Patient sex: M
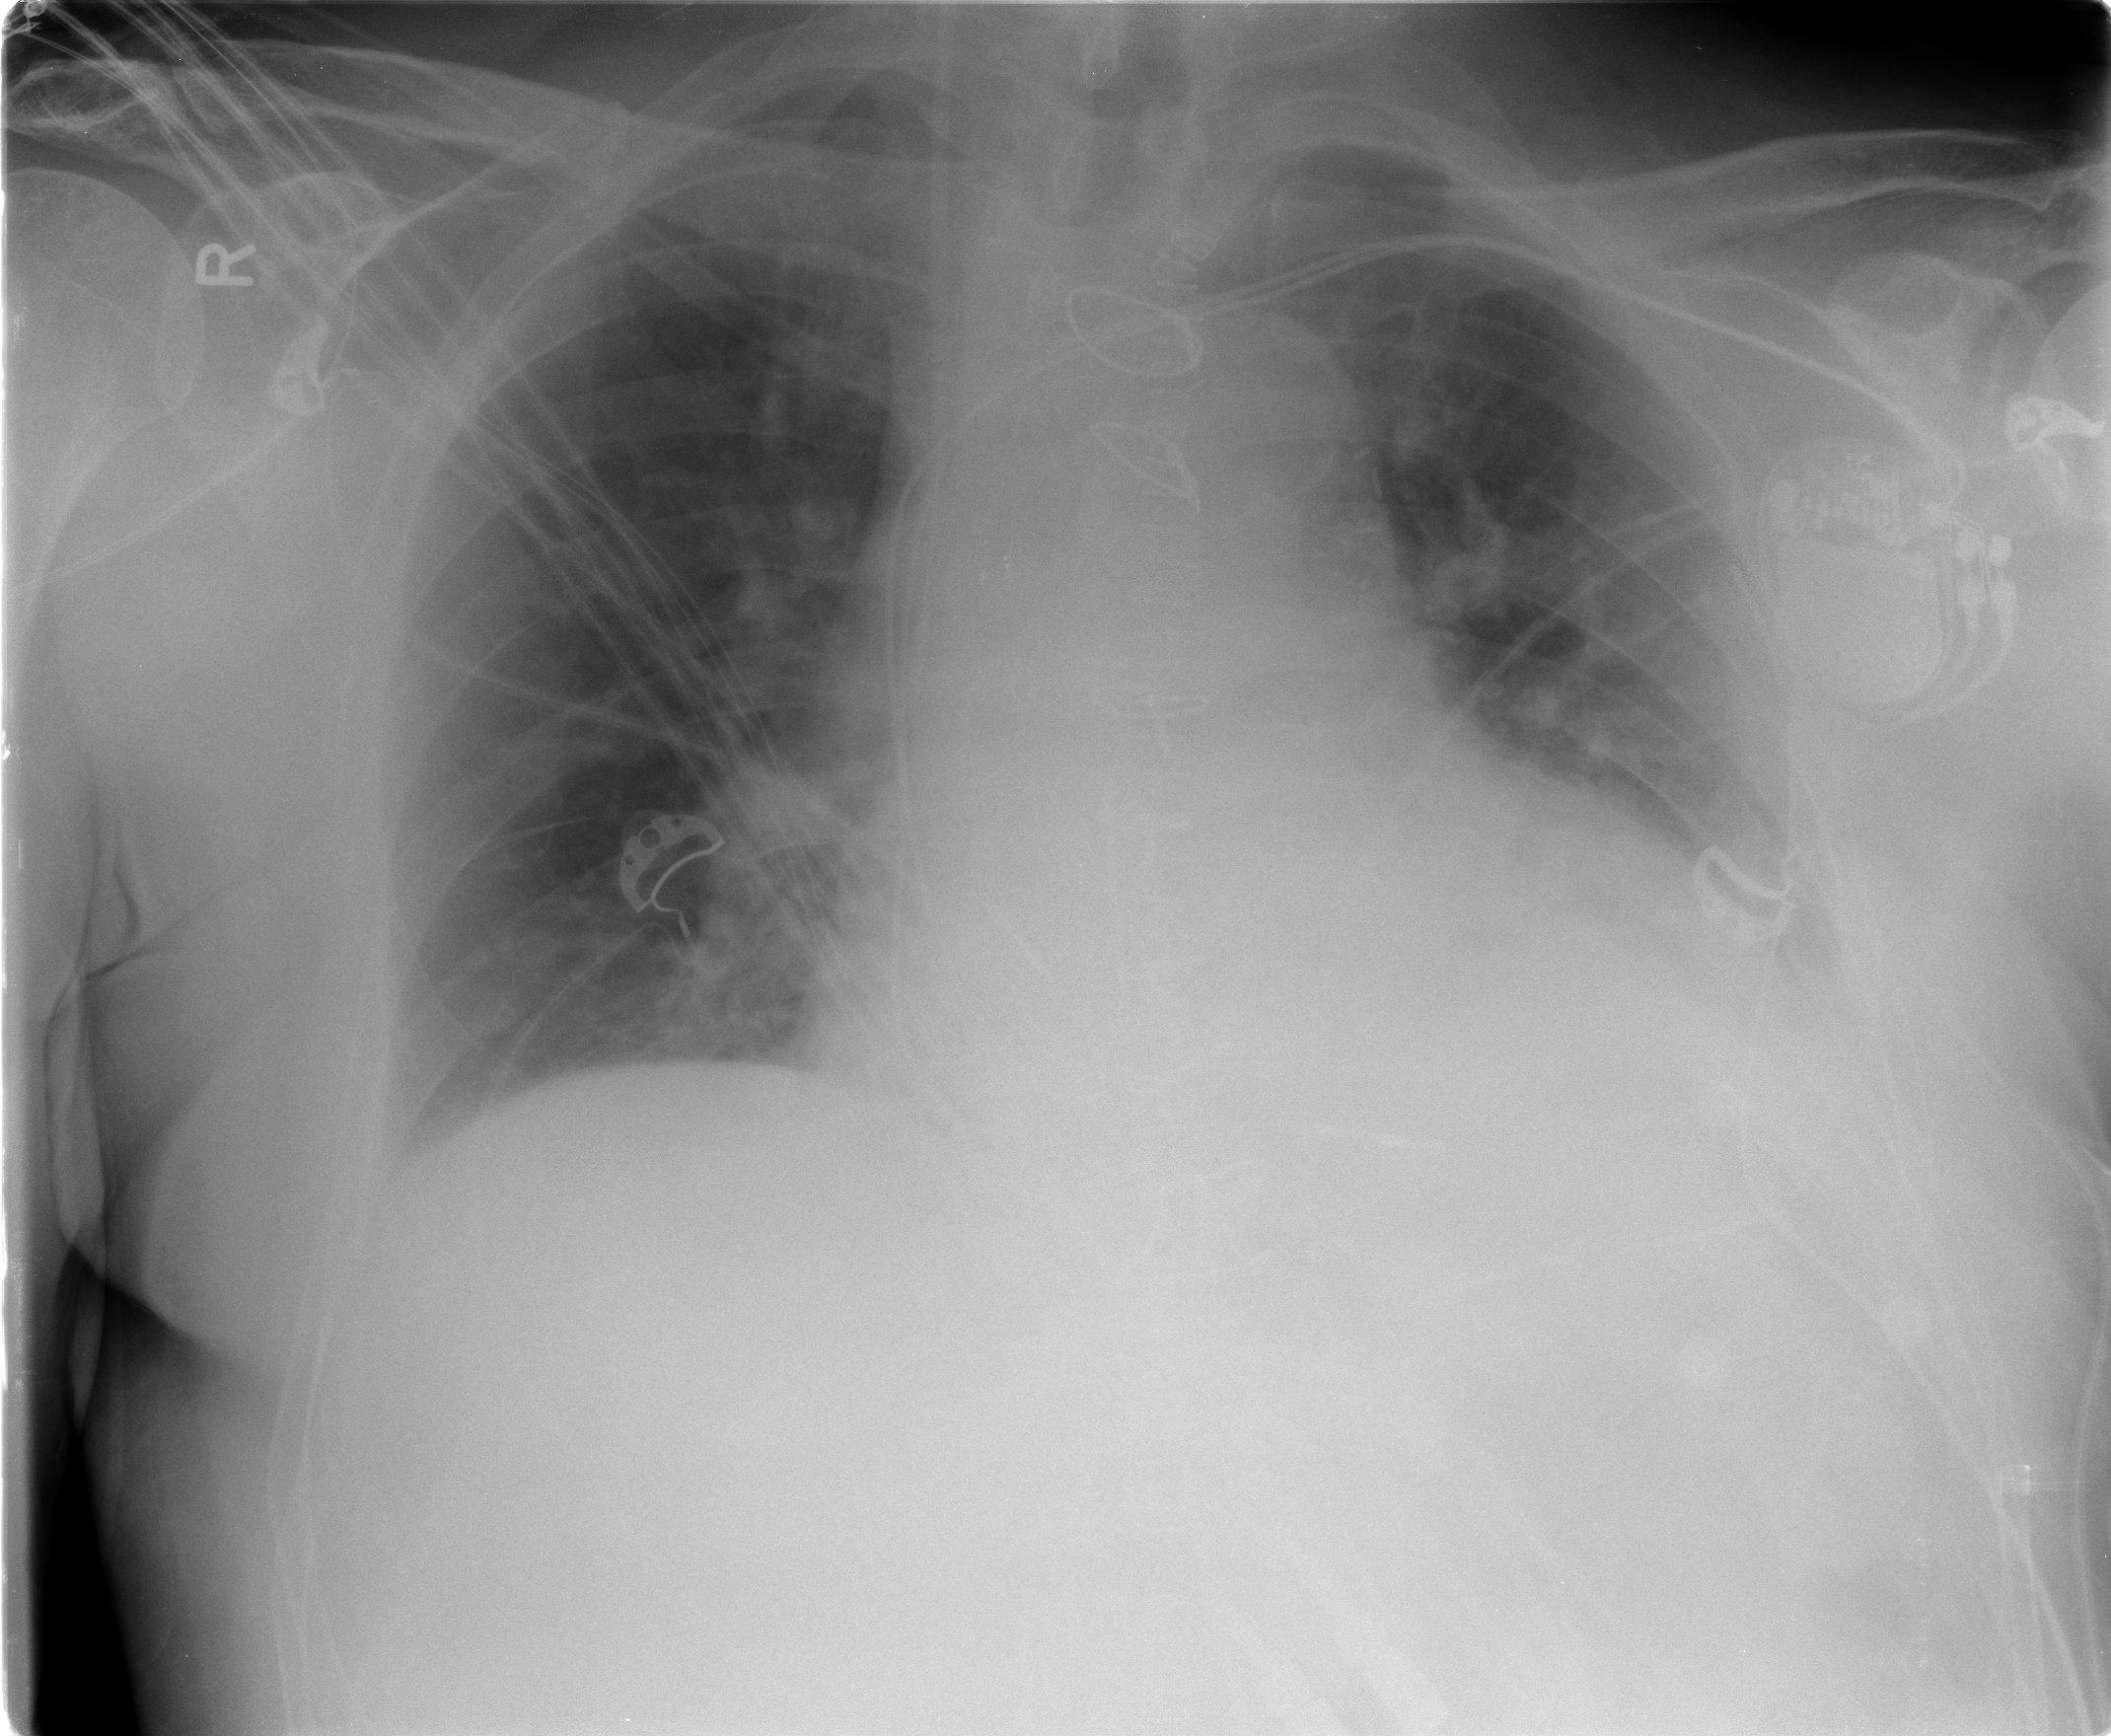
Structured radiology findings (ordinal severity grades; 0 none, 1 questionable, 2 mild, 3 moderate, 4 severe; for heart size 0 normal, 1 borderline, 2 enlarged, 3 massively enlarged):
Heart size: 2
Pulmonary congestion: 0
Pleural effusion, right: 1
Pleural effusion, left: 2
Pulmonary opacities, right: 0
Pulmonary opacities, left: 0
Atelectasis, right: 1
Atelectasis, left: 2